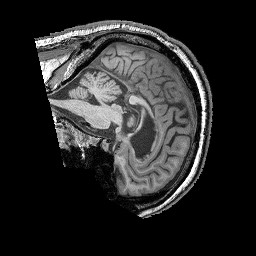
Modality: T1w
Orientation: sagittal
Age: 46
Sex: male
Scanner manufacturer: siemens
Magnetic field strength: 3 T
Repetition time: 2.25 s
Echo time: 0.00411 s